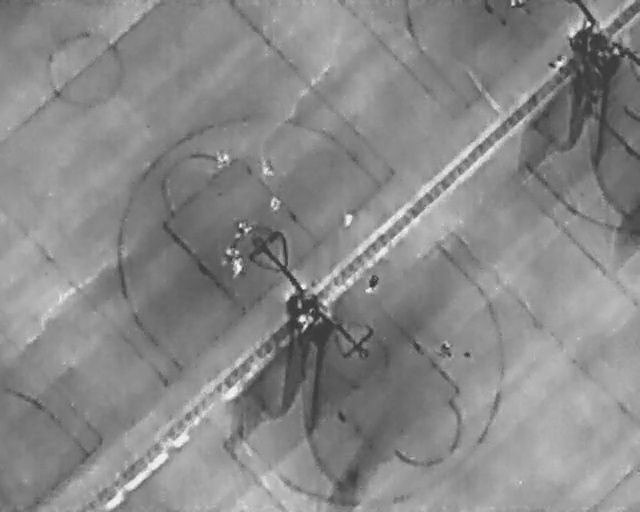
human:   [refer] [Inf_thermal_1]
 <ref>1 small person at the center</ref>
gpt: <box>[[41, 38, 43, 40, 24]]</box>

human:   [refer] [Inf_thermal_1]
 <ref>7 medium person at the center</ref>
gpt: <box>[[33, 29, 36, 32, 2], [40, 31, 43, 34, 165], [34, 47, 37, 50, 2], [35, 51, 38, 53, 20], [52, 41, 55, 43, 12], [56, 54, 59, 56, 22], [67, 67, 71, 69, 173]]</box>